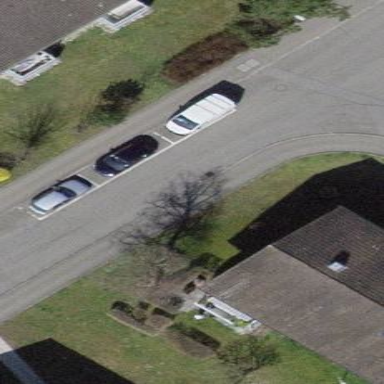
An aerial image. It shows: Parking lane.